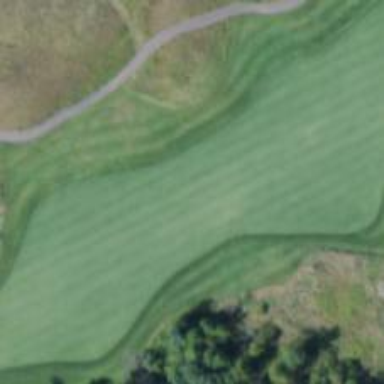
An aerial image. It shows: Golf hole.